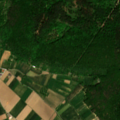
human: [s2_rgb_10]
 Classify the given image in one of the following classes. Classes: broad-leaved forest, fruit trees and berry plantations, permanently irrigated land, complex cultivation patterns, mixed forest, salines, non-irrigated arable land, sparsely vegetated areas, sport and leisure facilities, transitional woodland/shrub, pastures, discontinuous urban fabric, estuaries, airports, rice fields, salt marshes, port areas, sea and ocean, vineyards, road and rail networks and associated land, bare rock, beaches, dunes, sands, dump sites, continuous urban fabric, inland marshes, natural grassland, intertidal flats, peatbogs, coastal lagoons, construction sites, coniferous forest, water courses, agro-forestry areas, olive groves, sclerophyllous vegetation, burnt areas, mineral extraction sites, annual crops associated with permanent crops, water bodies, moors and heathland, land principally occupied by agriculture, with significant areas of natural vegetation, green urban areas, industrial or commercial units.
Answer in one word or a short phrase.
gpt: discontinuous urban fabric, non-irrigated arable land, broad-leaved forest, coniferous forest, mixed forest